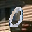
Label: 0